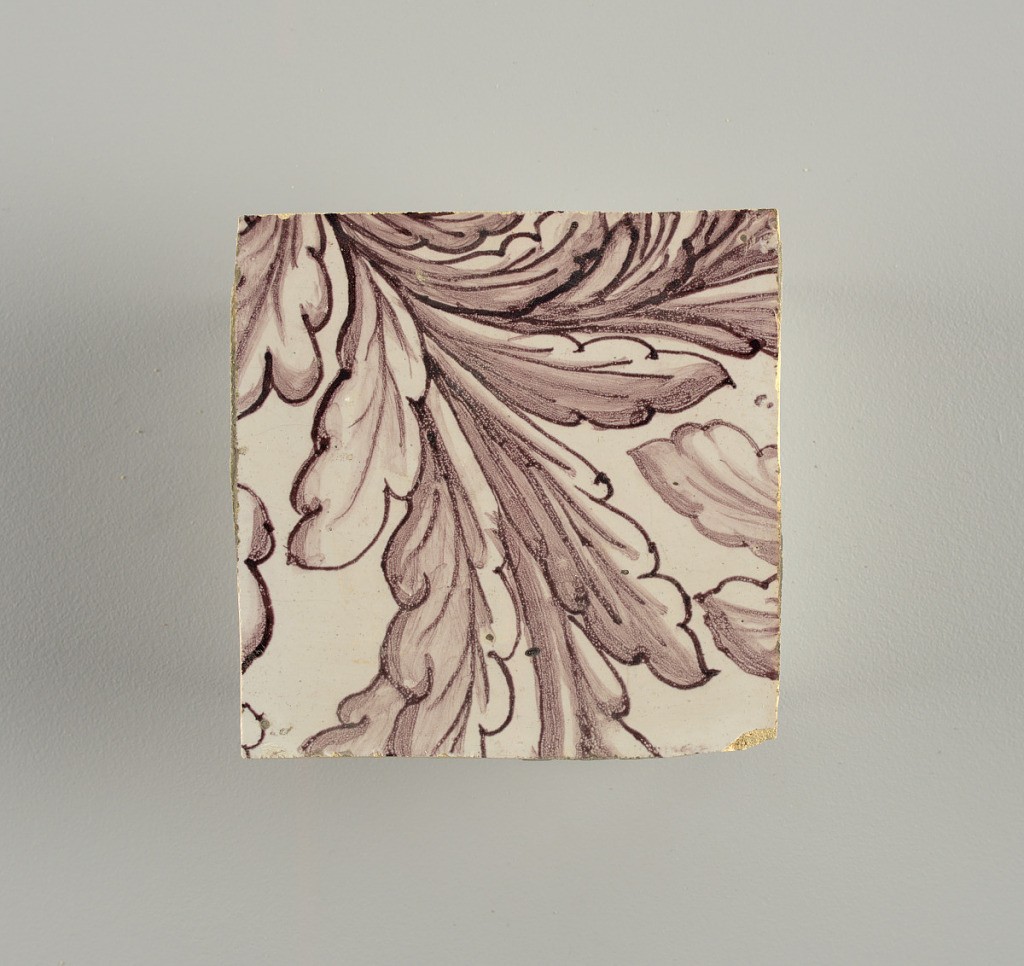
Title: Wall facing
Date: ca. 1725
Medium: Tin-glazed earthenware, underglaze
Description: Horizontal rectangle.  Thirty-seven tiles wide and twenty-one high with opening for door or window nineteen and one-half tiles high and twelve wide.  To left and right of opening, centered canopy above. Left, woman representing Hope, right, a sculputure urn.  Centered above opening, a mascaron.  Arabesque design of foliage.